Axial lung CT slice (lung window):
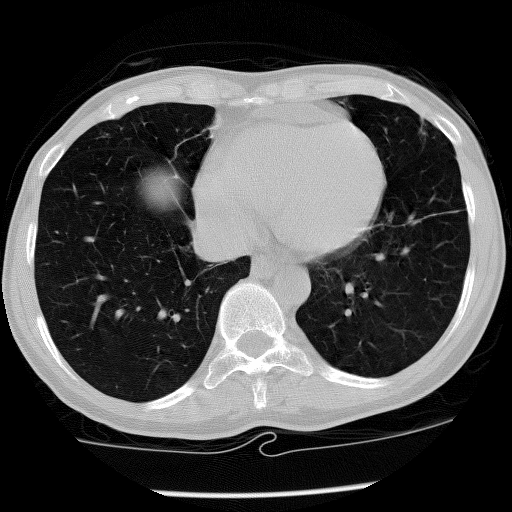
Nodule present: no